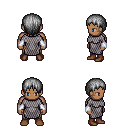
a pixel art fantasy rpg character, male body template, human, dark skin, chain mail, teal pants, gray plain hairstyle, white cloth bracers, brown shoes, four views (front, back, left, right), 2x2 character sprite sheet, small pixel art, hard edges, no anti-aliasing